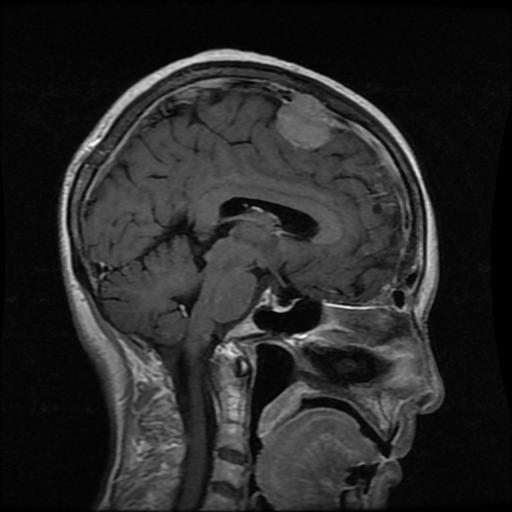
Label: meningioma